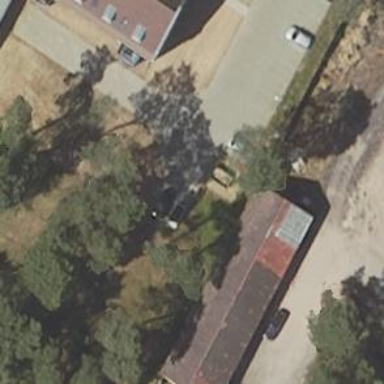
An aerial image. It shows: Shed building.